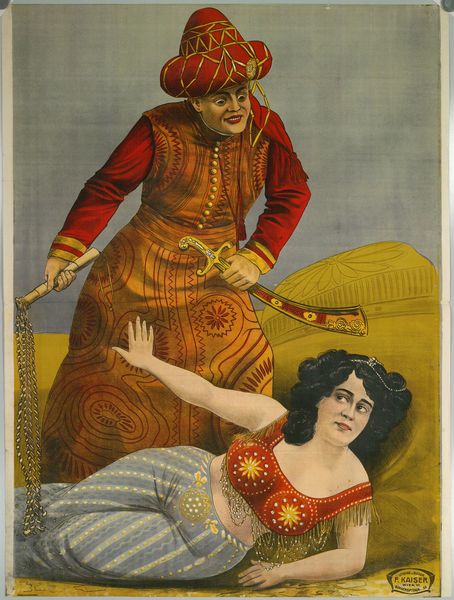
Titel: Türke und Odaliske
Standort: Wien
Institution: Albertina, Wien
Schlagwörter: angriff, blau, gemälde, hand, mann, gelb, frau, hut, kleid, orange, blick, rot, muster, teppich, hose, bild, hals, boden, fransen, gewand, gold, stoffe, gewänder, tänzerin, locken, kette, angst, gewalt, kaiser, kissen, gestreift, liegend, schwarze haare, diwan, orient, orientalisch, stern, glitzer, sex, geisha, sterne, schwert, säbel, waffen, ketten, schlag, strafe, scheich, peitsche, bedrohung, bauchtanz, bustier, harem, verführung, sklave, lust, dolch, fall, wut, sklavin, golden, postkarte, reisende, geliebte, indien, odaliske, turban, schlagen, persien, gefallen, schutz, sultan, abwehr, verbrechen, schuld, abweisend, krummsäbel, züchtigen, fremde, geissel, büstenhalter, züchtigung, krumsäbel, haremswächter, schlimm, rage, f, bh, zigäunerin